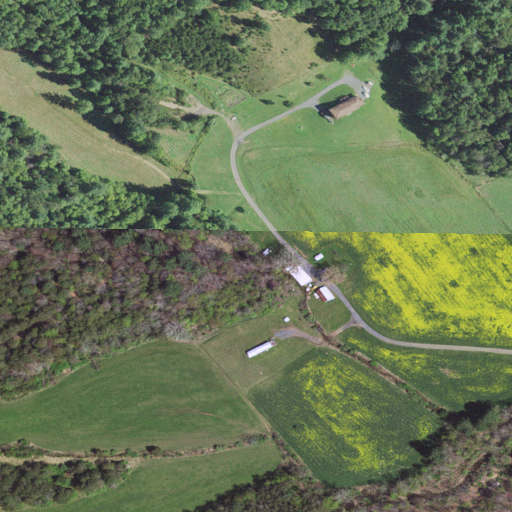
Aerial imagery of valley in Virginia named Broad Hollow containing pasture, mixed forest, evergreen forest, open development, grassland, deciduous forest, and low intensity development